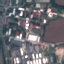
Land use / land cover: Industrial